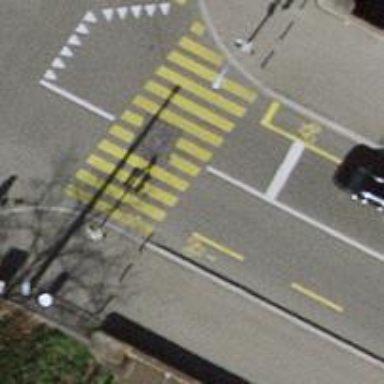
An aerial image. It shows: Road with traffic signals and zebra crossing with traffic signals.